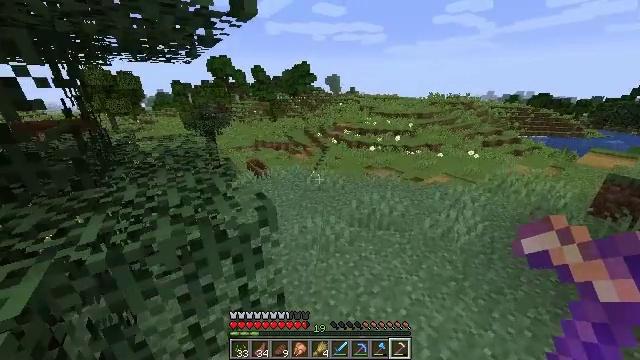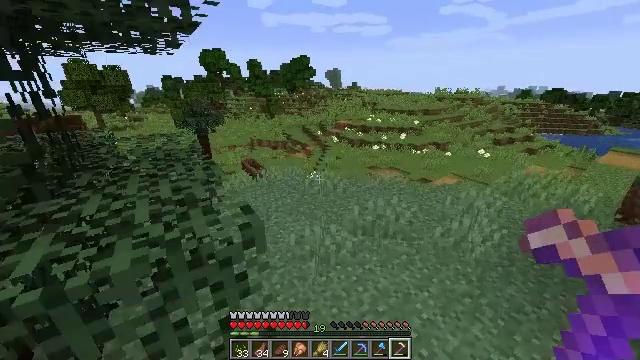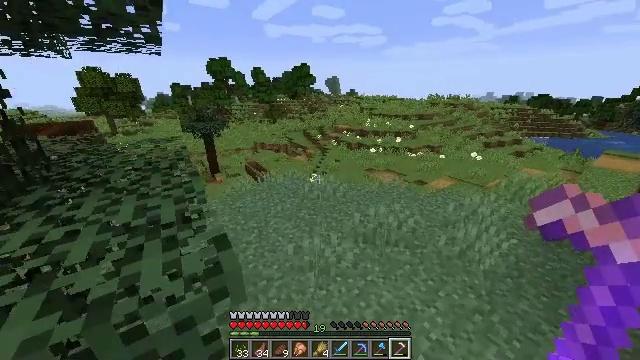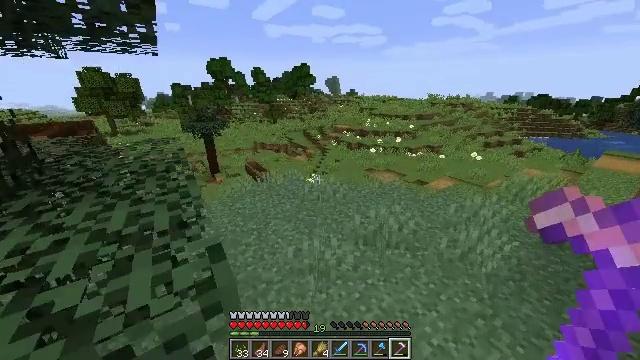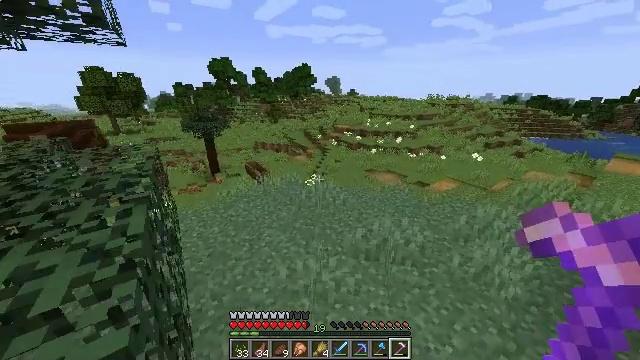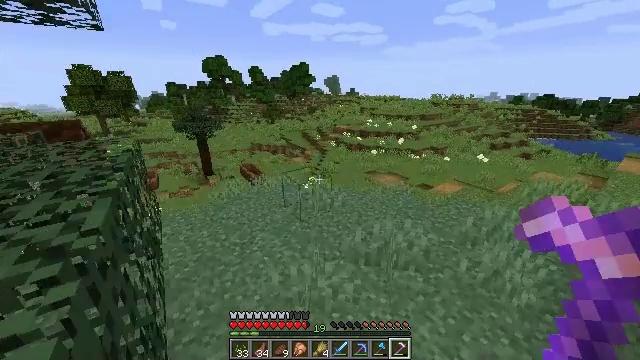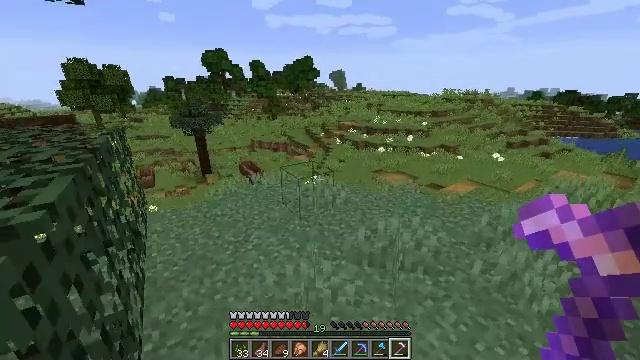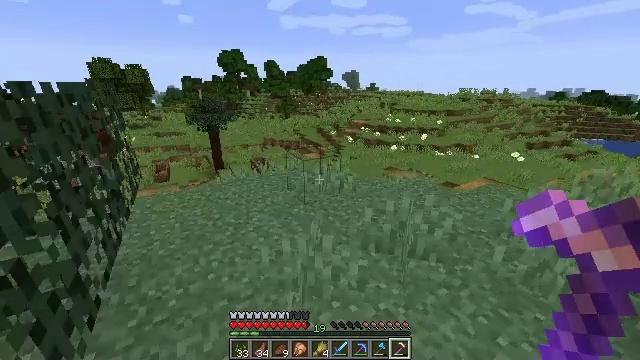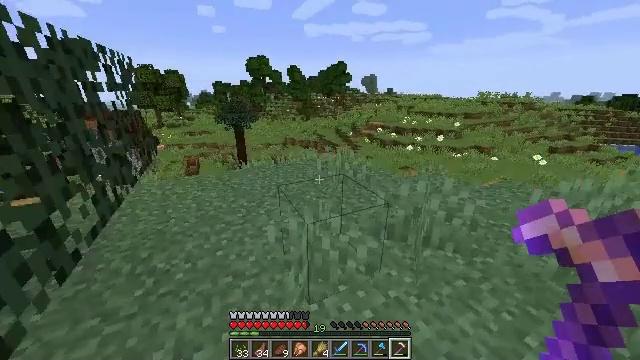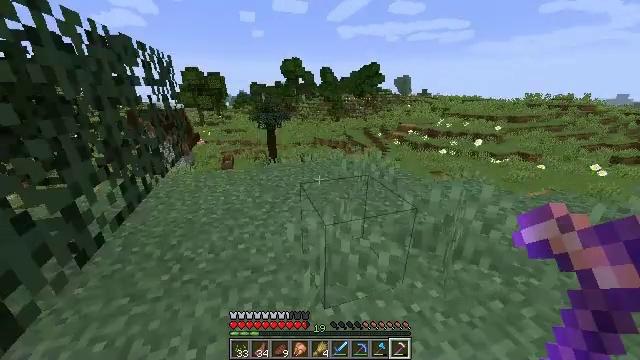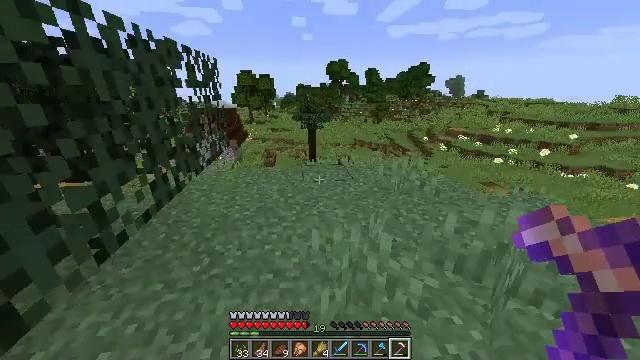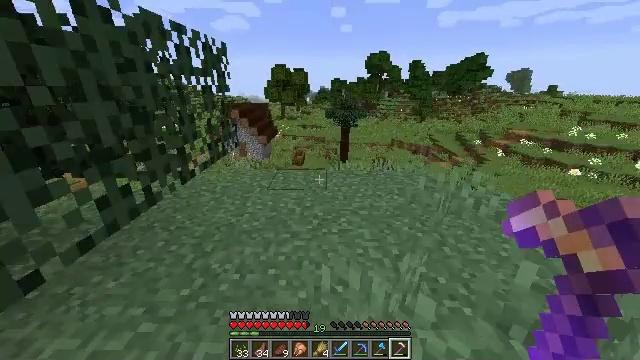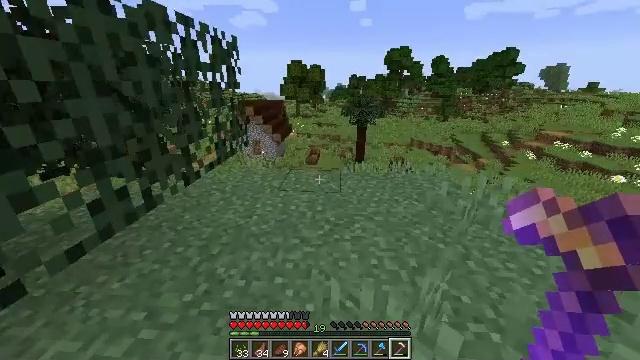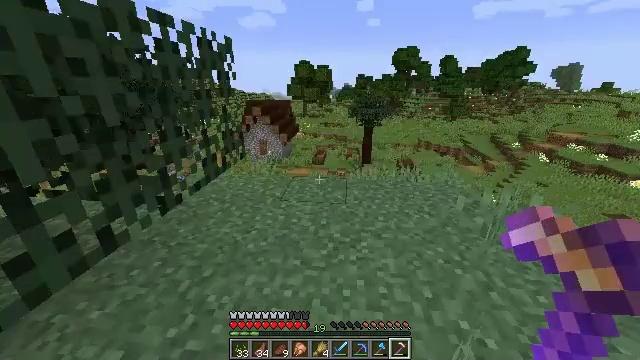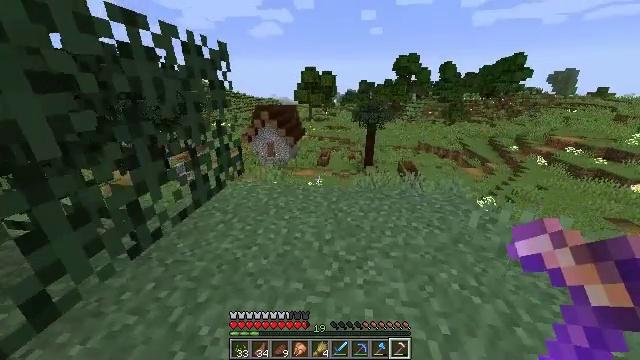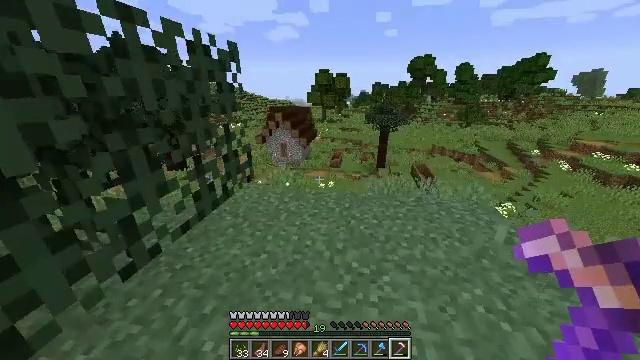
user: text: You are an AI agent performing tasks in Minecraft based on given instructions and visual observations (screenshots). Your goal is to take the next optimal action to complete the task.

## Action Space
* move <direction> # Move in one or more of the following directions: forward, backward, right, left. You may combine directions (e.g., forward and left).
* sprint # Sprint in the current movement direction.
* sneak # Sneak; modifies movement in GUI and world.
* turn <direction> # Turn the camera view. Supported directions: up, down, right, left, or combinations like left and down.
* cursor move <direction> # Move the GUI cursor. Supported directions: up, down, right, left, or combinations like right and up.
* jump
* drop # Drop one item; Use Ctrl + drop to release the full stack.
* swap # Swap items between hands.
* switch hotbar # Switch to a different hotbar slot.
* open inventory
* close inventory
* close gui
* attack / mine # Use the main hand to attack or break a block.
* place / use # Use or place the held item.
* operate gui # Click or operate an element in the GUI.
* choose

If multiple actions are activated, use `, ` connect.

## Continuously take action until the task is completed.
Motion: motion action
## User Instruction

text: Gather the powered rail to store in inventory.
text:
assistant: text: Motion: move forward
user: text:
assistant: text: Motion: move forward
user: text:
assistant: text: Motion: move forward
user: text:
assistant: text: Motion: move forward
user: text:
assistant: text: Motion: move forward
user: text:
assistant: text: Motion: move forward, turn left
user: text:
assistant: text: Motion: move forward, sprint, turn left
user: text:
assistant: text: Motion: move forward, sprint, turn left
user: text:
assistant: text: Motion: move forward, sprint, turn left
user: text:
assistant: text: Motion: move forward, sprint, turn left
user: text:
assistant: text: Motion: move forward, turn left
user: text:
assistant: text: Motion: move forward, turn left
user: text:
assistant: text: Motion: move forward, turn left
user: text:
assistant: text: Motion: move forward, turn left
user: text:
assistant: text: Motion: move forward, turn left
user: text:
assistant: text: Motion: move forward and move right, turn left
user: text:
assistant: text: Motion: move forward and move right, turn left
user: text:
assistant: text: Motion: move forward and move right, turn left
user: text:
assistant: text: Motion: move forward and move right, sprint, turn left
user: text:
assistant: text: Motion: move forward and move right, sprint, turn left
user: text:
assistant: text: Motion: move forward and move right, sprint, turn left
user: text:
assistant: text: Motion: move forward, sprint, turn left
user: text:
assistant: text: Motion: move forward, turn left
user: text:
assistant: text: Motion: move forward, turn left
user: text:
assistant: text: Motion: move forward, turn left
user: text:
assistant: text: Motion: move forward
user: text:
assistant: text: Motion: move forward
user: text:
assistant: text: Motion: move forward
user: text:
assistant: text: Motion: move forward
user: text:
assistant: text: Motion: move forward